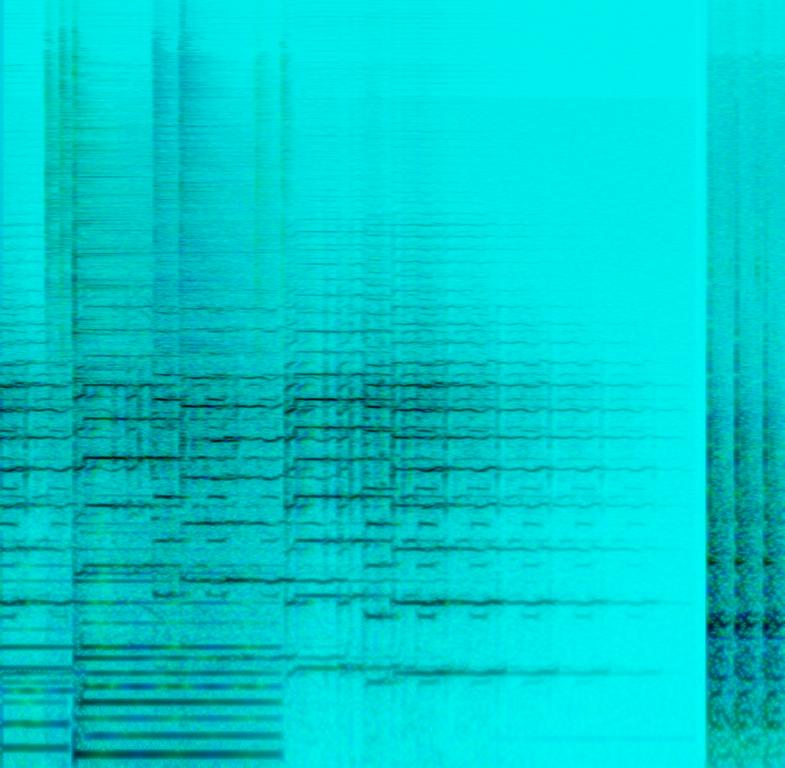
The low quality recording features a pop song that consists of an echoing electric guitar melody, followed by really bad samples of knocking and door opening sound effects. At the end of the loop the synth keys and smooth synth bass appear. It sounds like an intro section of a song.